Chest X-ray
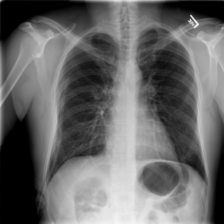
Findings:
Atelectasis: negative
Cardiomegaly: negative
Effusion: negative
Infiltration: negative
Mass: negative
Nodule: negative
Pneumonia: negative
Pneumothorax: negative
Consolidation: negative
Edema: negative
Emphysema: negative
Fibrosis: negative
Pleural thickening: negative
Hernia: negative